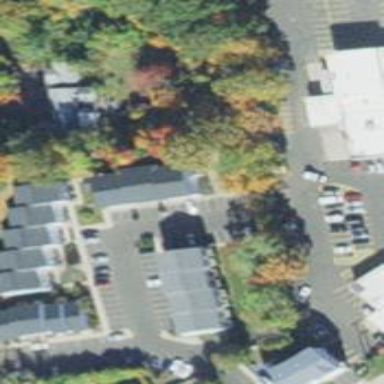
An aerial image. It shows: Parking area.